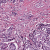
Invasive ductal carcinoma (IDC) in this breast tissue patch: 1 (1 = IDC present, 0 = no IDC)